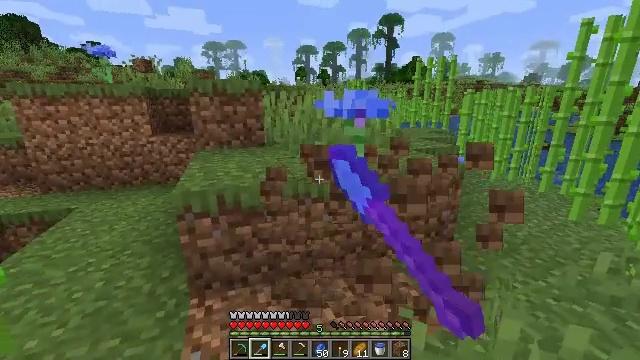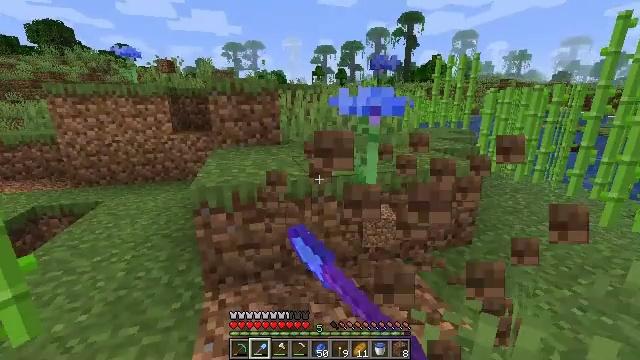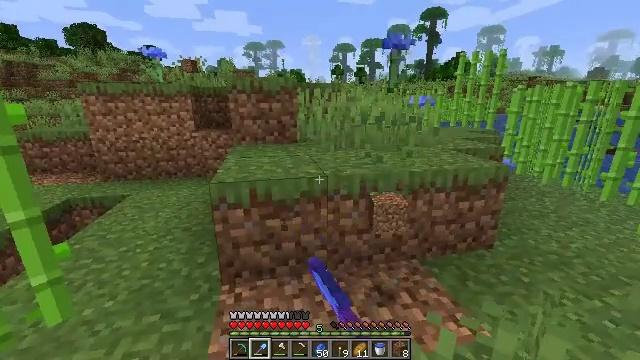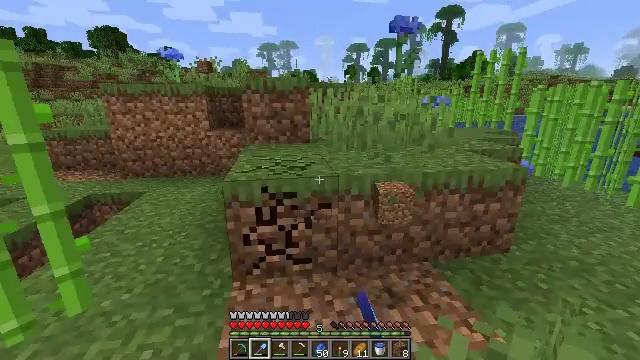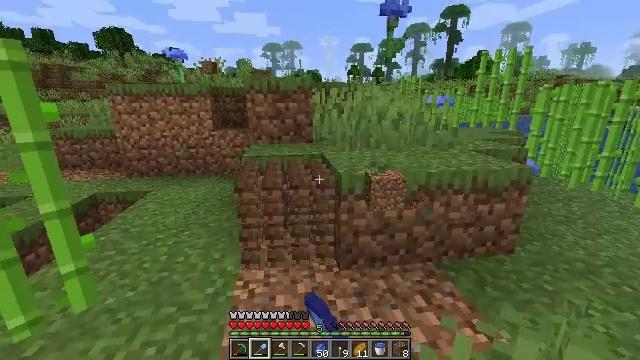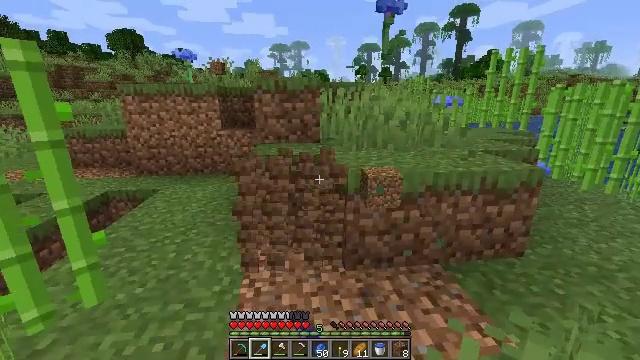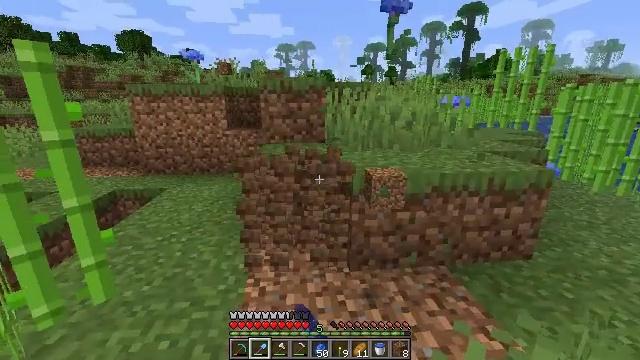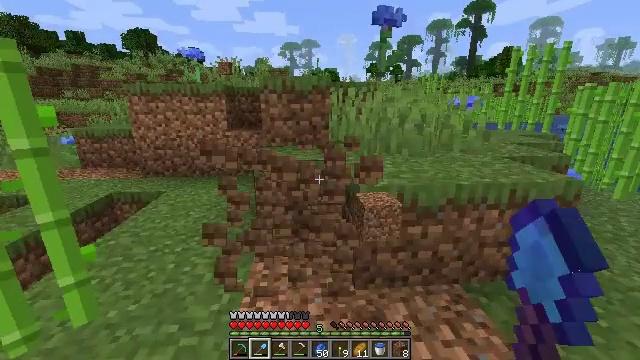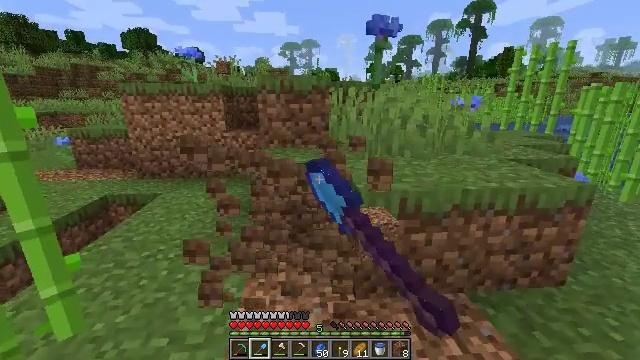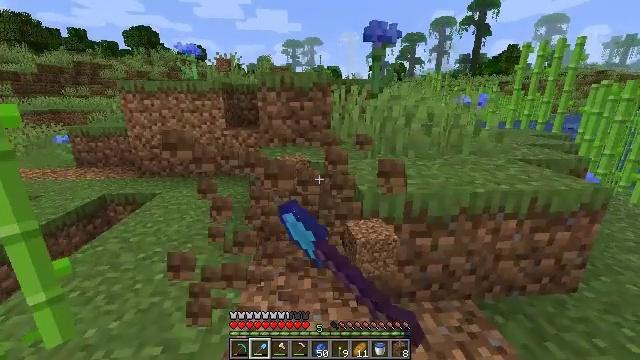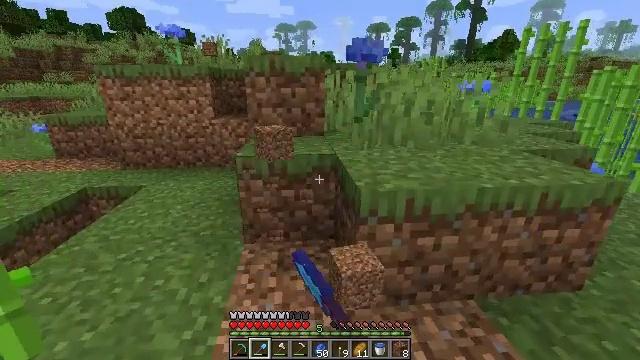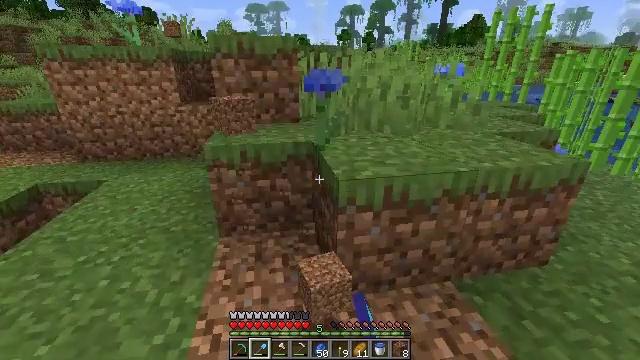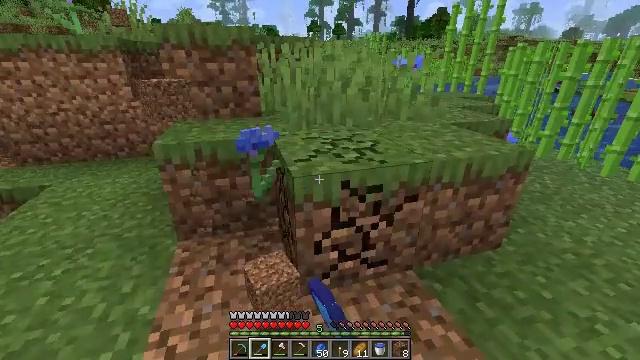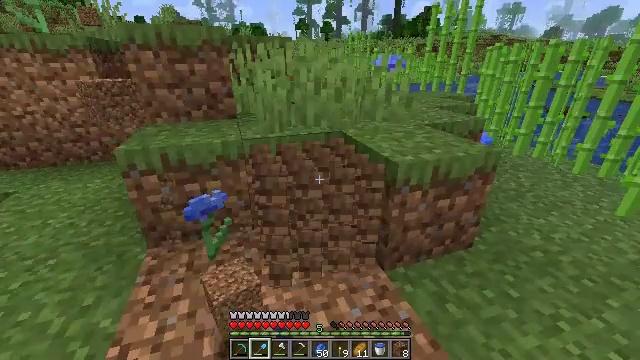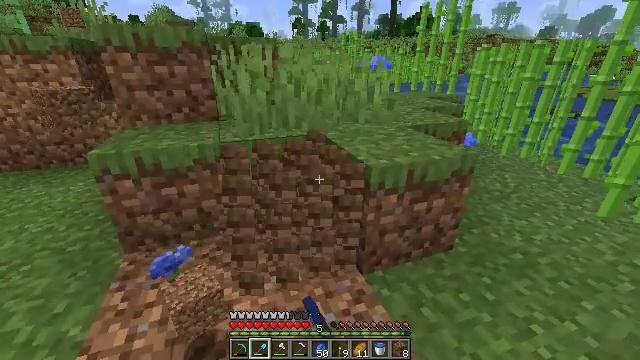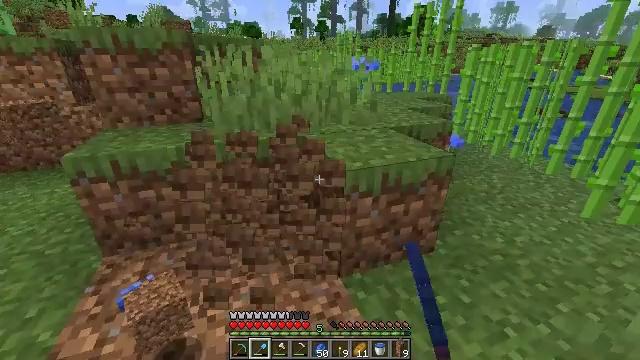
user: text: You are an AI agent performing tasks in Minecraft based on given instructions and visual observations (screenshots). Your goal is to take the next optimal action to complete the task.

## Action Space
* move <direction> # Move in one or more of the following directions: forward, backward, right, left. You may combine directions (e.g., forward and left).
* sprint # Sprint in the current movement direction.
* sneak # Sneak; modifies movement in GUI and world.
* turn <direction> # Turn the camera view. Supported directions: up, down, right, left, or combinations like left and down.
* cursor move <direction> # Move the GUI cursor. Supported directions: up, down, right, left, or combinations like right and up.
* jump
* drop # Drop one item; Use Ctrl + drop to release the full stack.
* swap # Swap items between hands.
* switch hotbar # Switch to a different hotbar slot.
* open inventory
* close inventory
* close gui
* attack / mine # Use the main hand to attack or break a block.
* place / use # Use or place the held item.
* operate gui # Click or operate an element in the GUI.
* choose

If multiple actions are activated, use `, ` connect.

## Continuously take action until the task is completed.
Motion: motion action
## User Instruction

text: Dig up the grass block for dirt.
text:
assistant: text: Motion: turn left, attack / mine
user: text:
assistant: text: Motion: turn left, attack / mine
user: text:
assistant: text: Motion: turn left, attack / mine
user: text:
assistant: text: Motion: attack / mine
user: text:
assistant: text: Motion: turn left, attack / mine
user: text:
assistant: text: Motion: move forward, turn left, attack / mine
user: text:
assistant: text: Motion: move forward, attack / mine
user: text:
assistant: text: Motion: move forward, attack / mine
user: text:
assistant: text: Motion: move forward, attack / mine
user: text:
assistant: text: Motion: turn right and down, attack / mine
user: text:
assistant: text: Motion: move right, turn right and down, attack / mine
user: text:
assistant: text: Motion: move right, turn right and down, attack / mine
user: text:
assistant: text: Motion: move right, turn right, attack / mine
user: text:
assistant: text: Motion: move right, attack / mine
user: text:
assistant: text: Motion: move right, attack / mine
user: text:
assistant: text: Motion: move forward and move right, attack / mine
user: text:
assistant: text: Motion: move forward and move right, attack / mine
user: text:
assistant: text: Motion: move forward and move right, attack / mine
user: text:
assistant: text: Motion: move forward and move right, attack / mine
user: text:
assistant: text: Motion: move forward and move right, attack / mine
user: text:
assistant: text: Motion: move forward and move right, turn left, attack / mine
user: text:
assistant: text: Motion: move forward and move right, turn left, attack / mine
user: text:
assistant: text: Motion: move forward and move right, turn left, attack / mine
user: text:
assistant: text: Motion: move forward and move right, turn left, attack / mine
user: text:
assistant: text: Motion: move forward and move right, turn left, attack / mine
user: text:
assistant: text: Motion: move forward, turn left, attack / mine
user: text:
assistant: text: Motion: move forward, turn left, attack / mine
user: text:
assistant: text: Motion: move forward, turn left, attack / mine
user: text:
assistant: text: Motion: move forward and move right, turn left, attack / mine
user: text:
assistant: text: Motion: move forward and move right, turn left, attack / mine